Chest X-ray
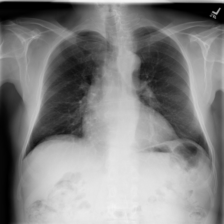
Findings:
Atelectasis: negative
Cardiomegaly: negative
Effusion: negative
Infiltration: negative
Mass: negative
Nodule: negative
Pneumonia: negative
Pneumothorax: negative
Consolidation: negative
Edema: negative
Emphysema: negative
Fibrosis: negative
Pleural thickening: negative
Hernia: negative